Question: This is my table in database.
'''
+-------+------------+
| ID | VALUES |
+-------+------------+
| 1 | mon |
| 1 | tues |
| 1 | wed |
| 2 | mon |
| 2 | tues |
| 2 | wed |
| 3 | mon |
| 3 | tues |
| 3 | wed |
+-------+------------+
'''
and this is what I want my table to look like in client-server.
'''
+-------+------------+
| ID | DAYS |
+-------+------------+
| 1 |mon tues wed|
| 2 |mon tues wed|
| 3 |mon tues wed|
+-------+------------+
'''
guys any idea? what would be the SQL query code?

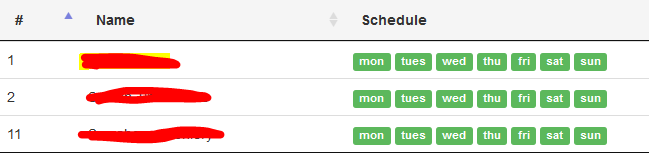
Answer: Not very clear how you'll be using this, but you could concat the days grouped by ID.
'''
// Get the data
SELECT ID, GROUP_CONCAT( DAYS ORDER BY ID SEPARATOR ' ') AS DAYS FROM table
'''
Will produce the results you mentioned, but I'm not sure how real-world useful this is.